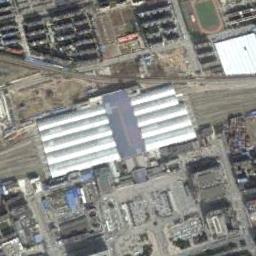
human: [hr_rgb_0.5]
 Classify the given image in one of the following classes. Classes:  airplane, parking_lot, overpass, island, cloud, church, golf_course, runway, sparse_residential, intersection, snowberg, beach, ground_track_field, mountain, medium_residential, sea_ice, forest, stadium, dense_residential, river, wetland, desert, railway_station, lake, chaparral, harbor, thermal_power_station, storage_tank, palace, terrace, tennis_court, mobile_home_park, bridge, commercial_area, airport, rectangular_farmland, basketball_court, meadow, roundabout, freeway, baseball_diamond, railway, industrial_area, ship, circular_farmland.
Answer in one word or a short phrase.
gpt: railway_station